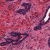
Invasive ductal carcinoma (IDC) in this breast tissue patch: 0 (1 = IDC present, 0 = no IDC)